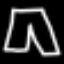
Label: pants